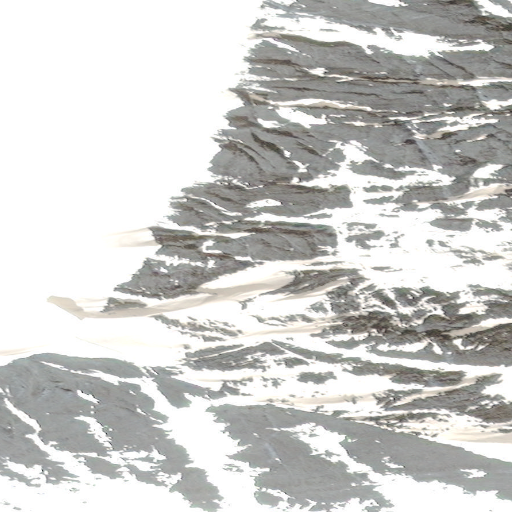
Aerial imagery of gap in Alaska named Brooks Gap containing only unknown